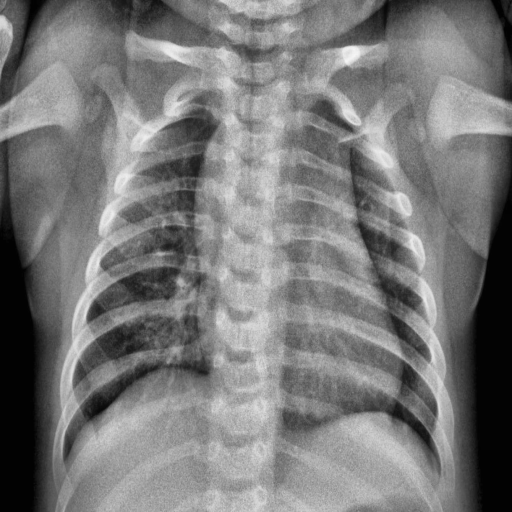
Finding: NORMAL